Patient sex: M
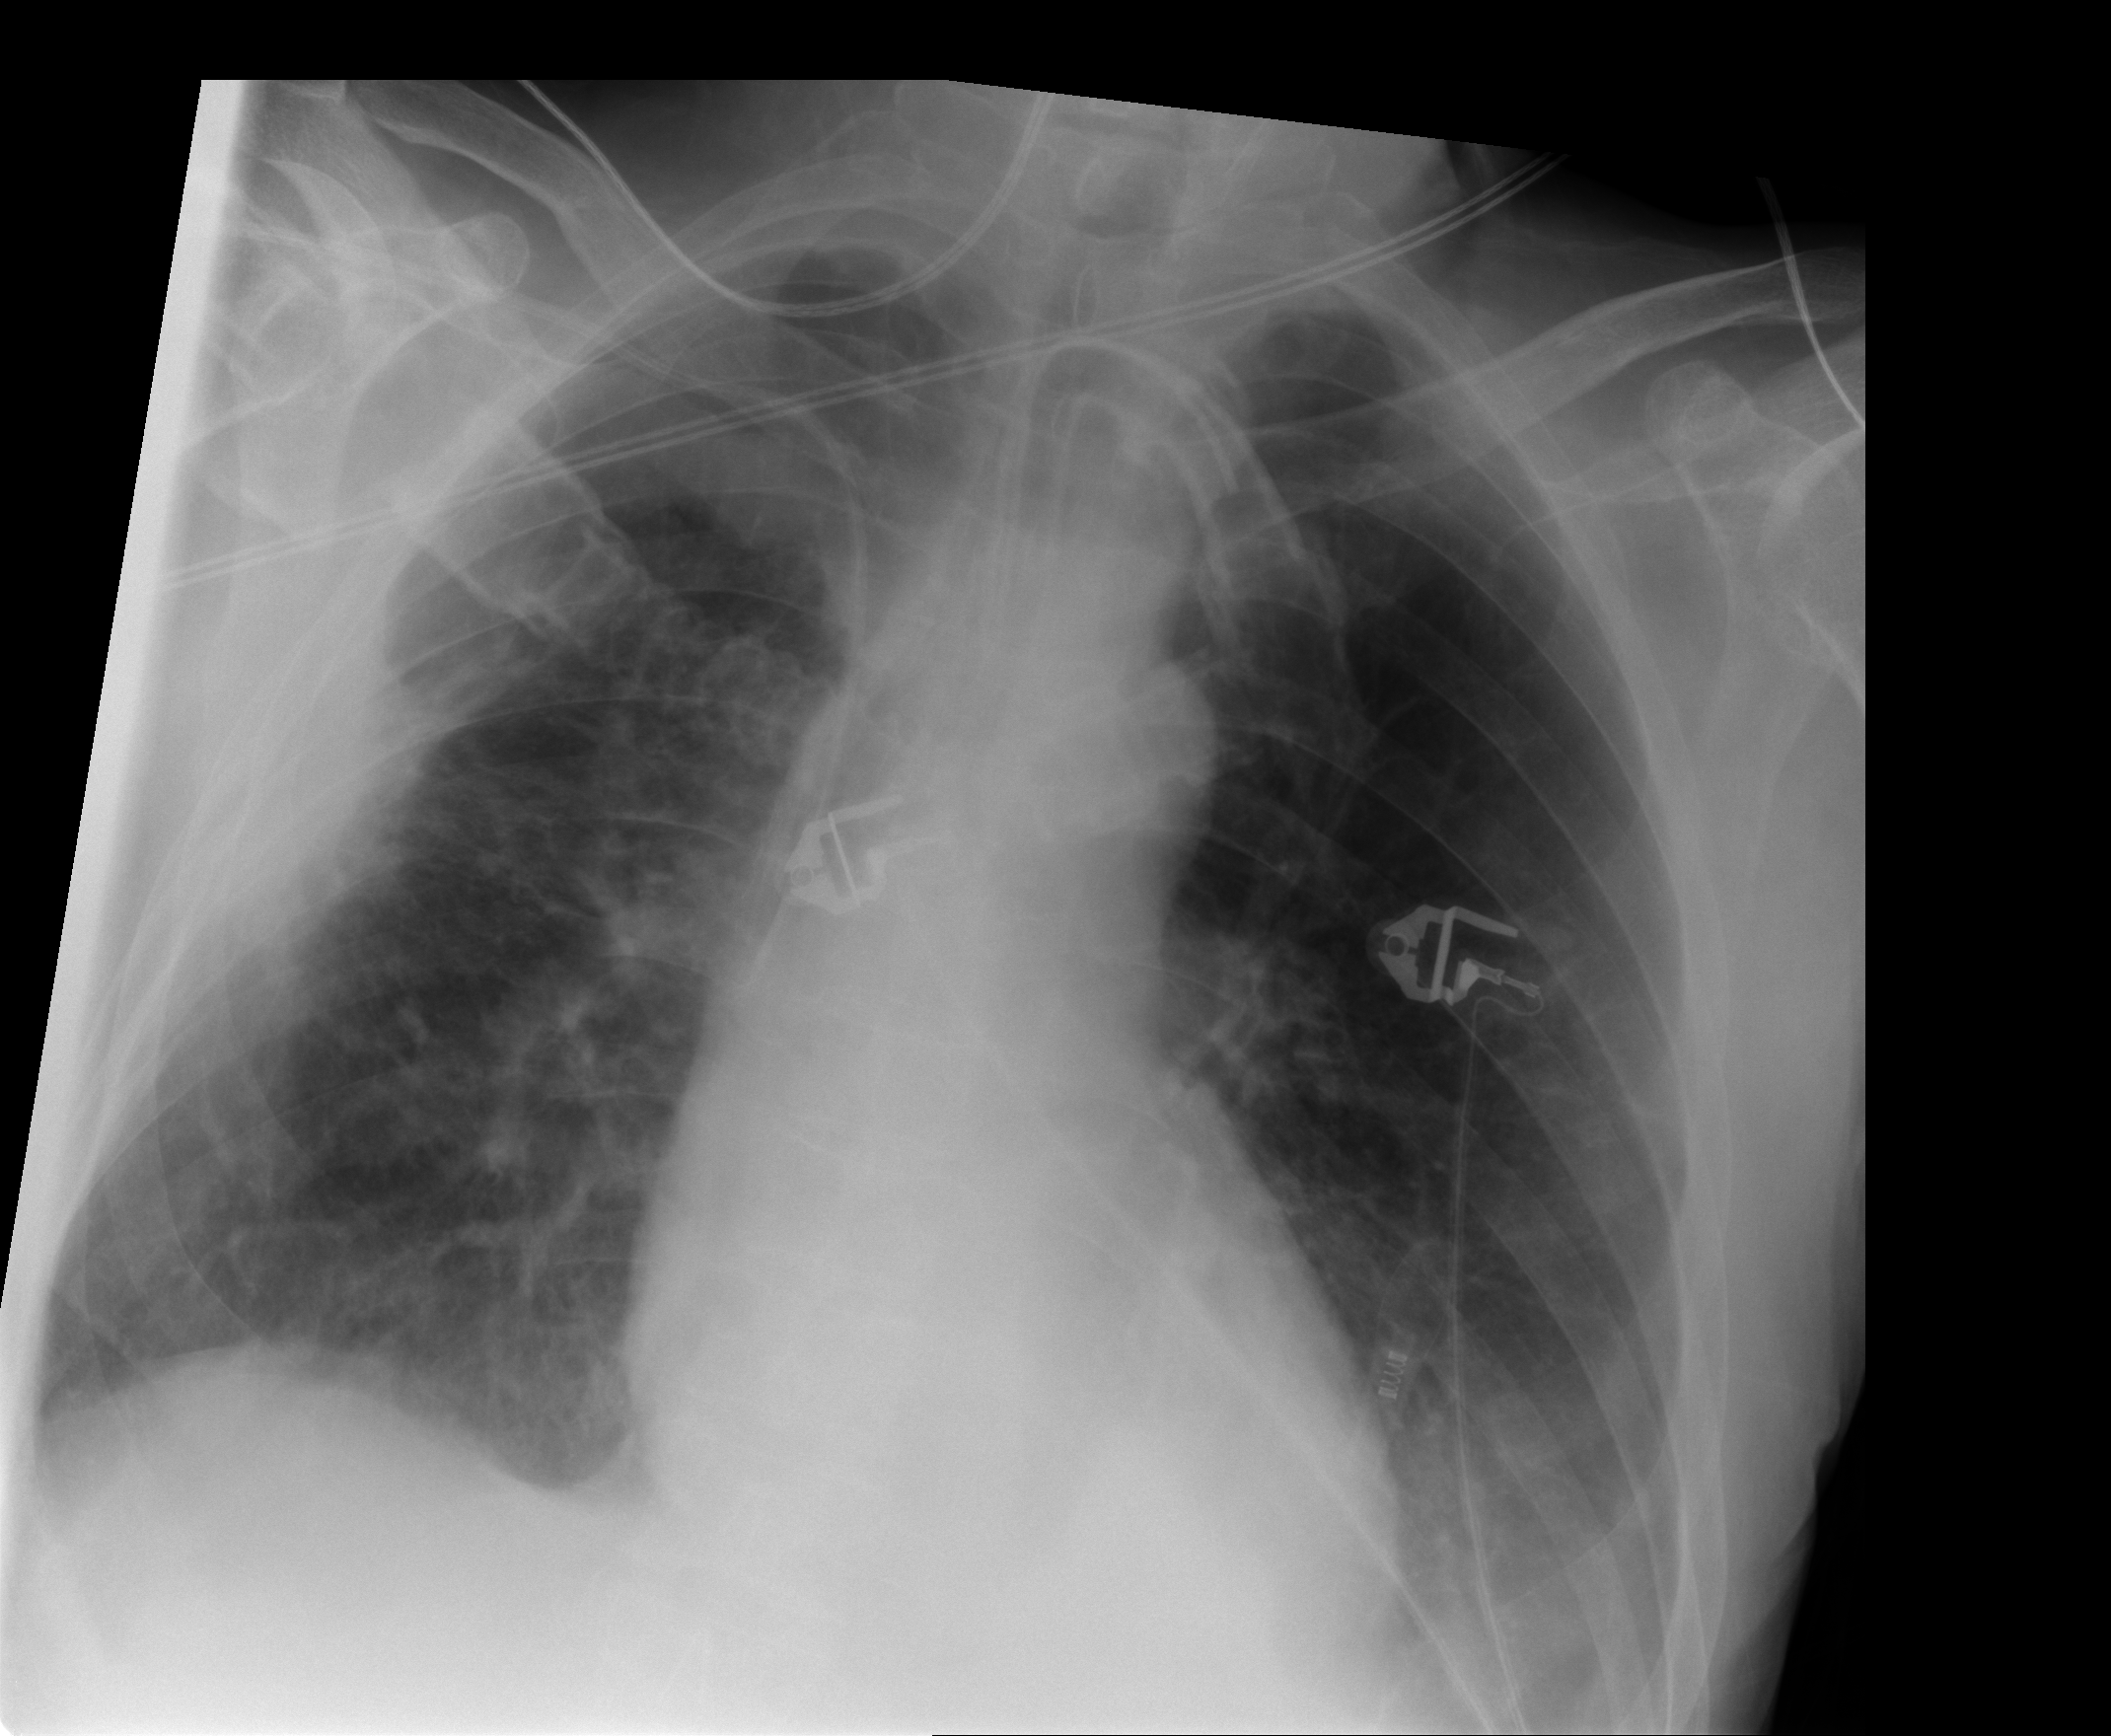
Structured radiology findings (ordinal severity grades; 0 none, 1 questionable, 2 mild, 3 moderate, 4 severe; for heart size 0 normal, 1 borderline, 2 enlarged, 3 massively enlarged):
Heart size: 1
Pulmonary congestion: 1
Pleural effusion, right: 2
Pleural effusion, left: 2
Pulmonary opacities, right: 2
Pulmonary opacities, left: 0
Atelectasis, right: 2
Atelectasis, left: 2